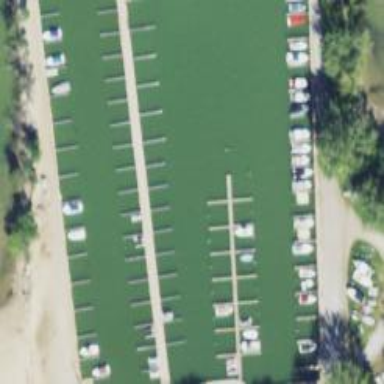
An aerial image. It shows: Marina on leisure land.